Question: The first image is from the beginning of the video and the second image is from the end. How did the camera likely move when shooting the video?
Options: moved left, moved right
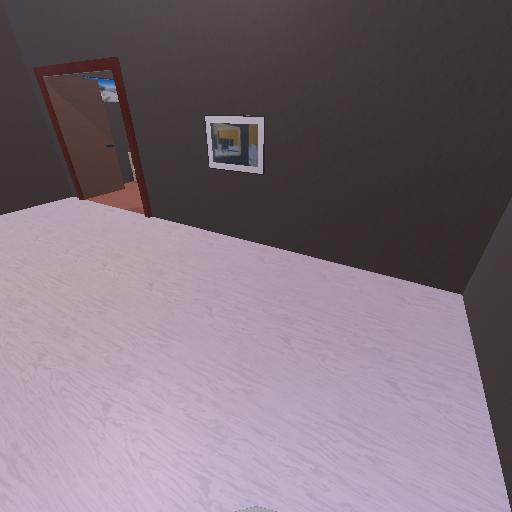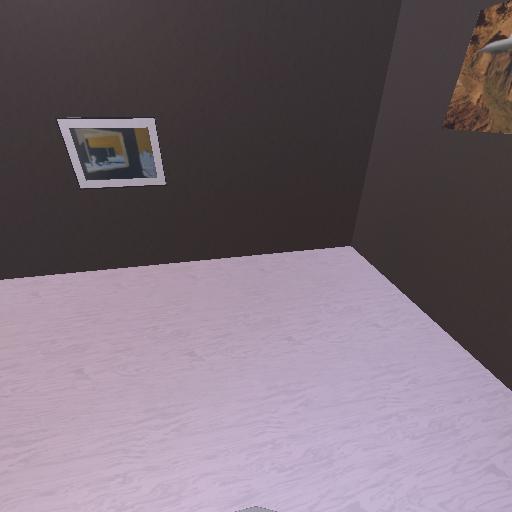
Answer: moved left